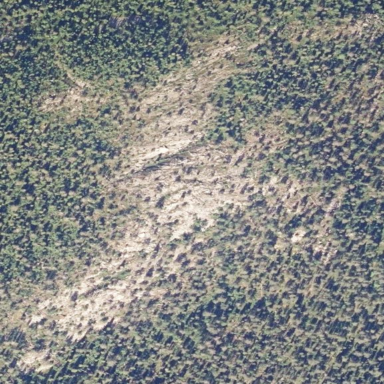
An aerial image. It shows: Natural scree.